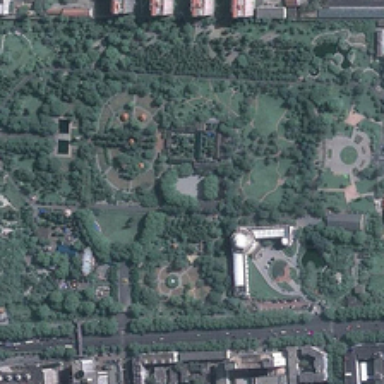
Some buildings are around a park with many green trees .